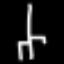
Label: fork